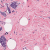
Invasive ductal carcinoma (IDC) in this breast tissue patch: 1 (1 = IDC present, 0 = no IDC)